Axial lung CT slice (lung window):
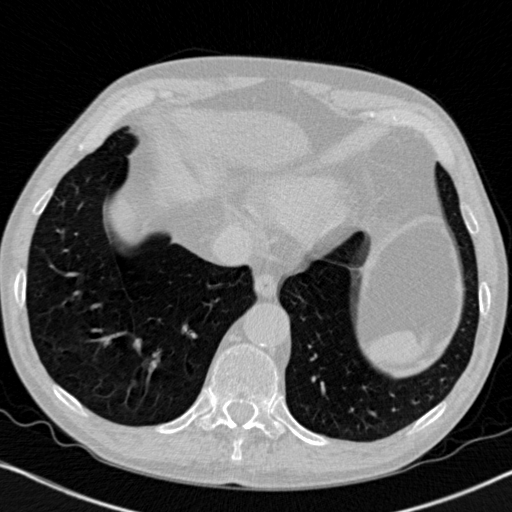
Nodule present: no